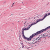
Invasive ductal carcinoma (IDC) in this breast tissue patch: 0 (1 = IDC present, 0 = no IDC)